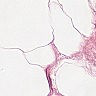
Metastatic tissue present: no